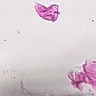
Metastatic tissue present: no